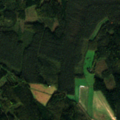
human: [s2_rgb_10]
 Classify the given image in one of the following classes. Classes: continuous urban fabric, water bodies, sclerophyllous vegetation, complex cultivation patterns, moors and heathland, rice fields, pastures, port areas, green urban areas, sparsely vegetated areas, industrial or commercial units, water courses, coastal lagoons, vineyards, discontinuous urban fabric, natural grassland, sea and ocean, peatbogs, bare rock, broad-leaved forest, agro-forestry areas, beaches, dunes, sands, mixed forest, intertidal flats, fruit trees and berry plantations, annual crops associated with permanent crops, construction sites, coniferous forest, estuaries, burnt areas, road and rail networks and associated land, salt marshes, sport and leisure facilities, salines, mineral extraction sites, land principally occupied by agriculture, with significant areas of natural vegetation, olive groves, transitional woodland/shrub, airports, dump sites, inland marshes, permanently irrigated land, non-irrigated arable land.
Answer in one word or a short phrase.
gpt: land principally occupied by agriculture, with significant areas of natural vegetation, coniferous forest, mixed forest